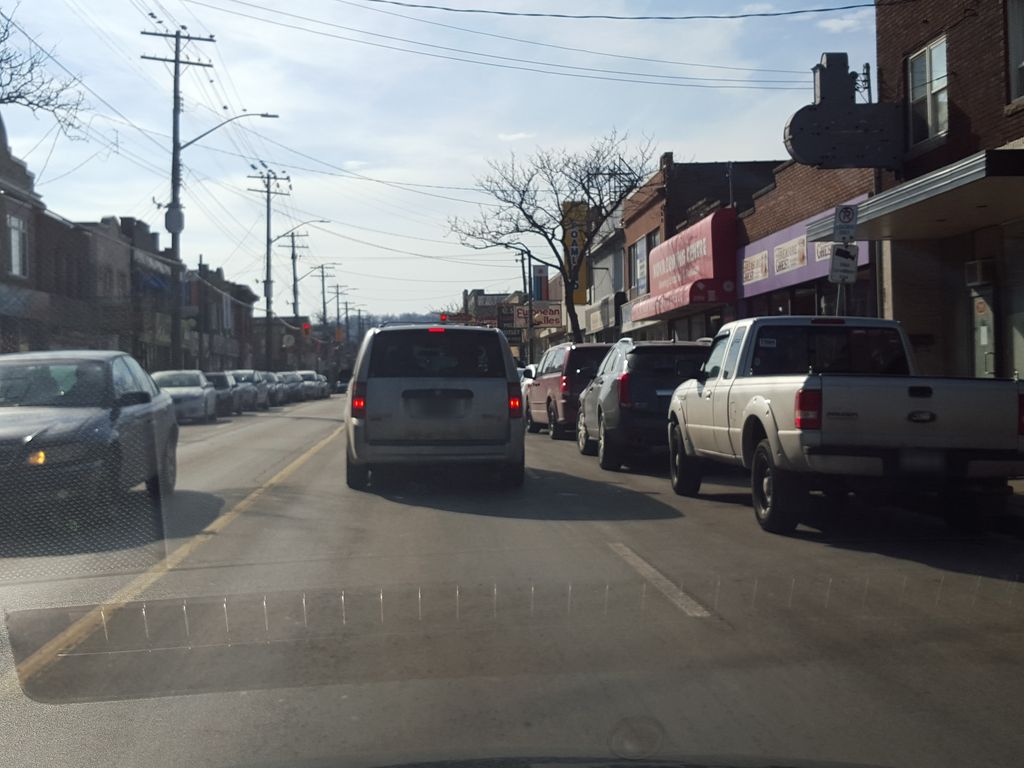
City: hamilton